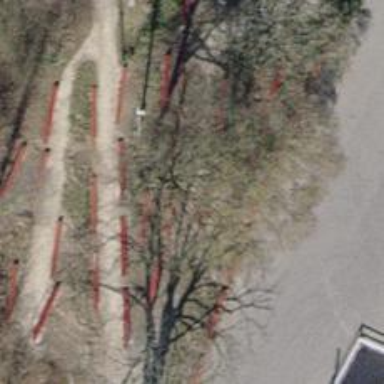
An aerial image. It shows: Red bench.